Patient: sex M, age 31
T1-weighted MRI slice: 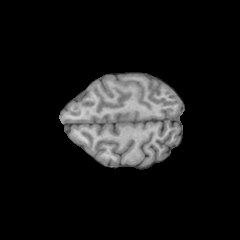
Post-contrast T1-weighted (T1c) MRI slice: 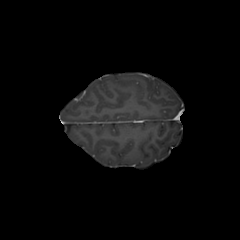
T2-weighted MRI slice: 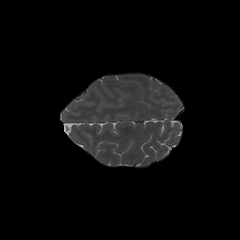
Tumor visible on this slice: no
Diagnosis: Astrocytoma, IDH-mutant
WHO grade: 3